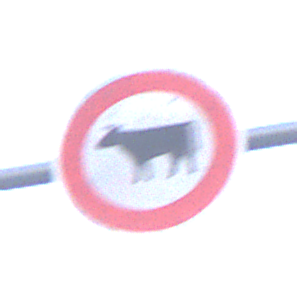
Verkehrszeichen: VerbotViehtrieb
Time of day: SunriseSunset
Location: Outdoor (Urban)
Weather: Clear
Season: NotSpecified
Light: Natural